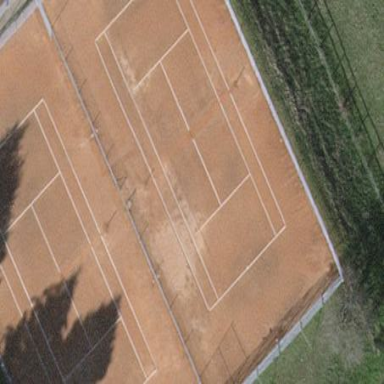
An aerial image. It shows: Tennis court with sandy surface located in pitch designated for leisure land.